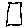
Label: square